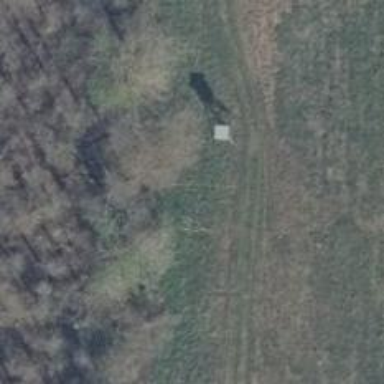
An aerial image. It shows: Hunting stand.